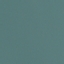
Land use / land cover: SeaLake